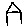
Label: house